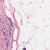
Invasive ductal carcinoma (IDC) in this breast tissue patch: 1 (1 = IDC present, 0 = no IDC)